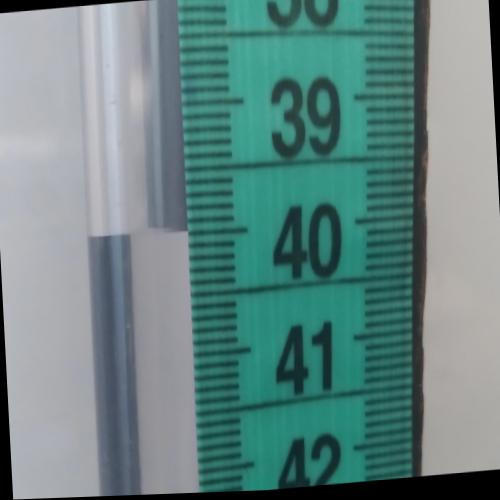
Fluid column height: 40.0 cm